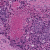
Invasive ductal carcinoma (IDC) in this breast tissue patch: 1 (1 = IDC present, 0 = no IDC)